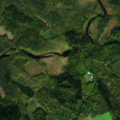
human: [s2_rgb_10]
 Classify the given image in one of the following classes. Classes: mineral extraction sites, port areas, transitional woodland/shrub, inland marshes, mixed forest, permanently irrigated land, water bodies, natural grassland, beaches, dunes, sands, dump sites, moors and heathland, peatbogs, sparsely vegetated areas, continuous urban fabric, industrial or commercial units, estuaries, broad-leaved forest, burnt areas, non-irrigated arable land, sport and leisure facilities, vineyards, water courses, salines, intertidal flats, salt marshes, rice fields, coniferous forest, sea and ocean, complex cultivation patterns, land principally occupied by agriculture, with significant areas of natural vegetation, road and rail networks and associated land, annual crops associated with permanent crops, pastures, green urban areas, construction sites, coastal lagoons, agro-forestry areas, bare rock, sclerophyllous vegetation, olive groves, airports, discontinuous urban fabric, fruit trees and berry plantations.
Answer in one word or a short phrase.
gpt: broad-leaved forest, coniferous forest, mixed forest, transitional woodland/shrub